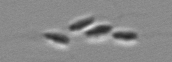
Label: Dinobryon